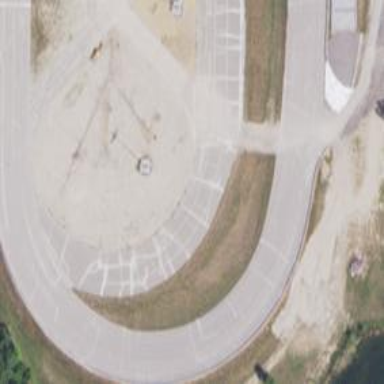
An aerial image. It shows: Asphalt raceway for motor racing.